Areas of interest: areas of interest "Industrial"
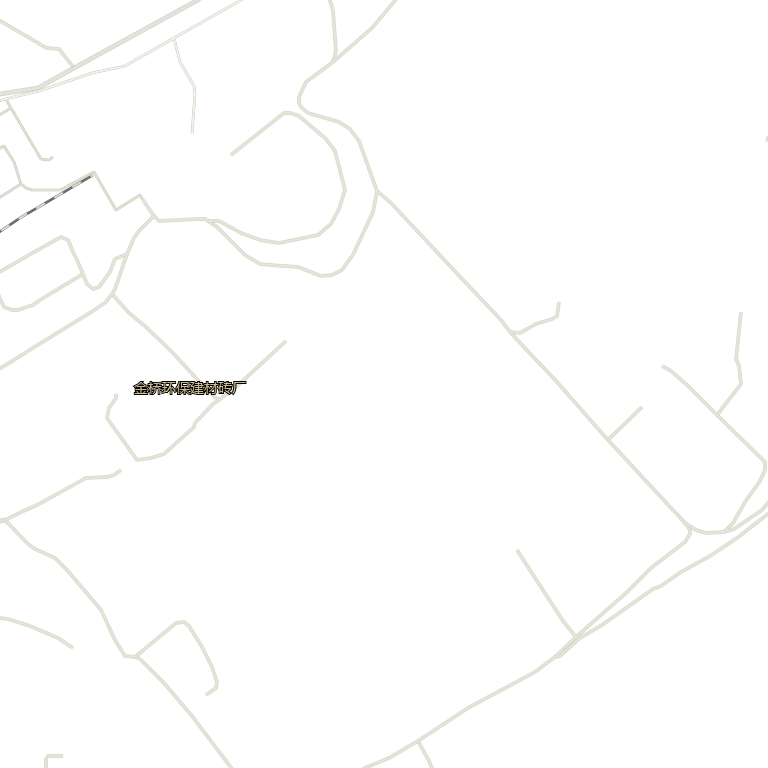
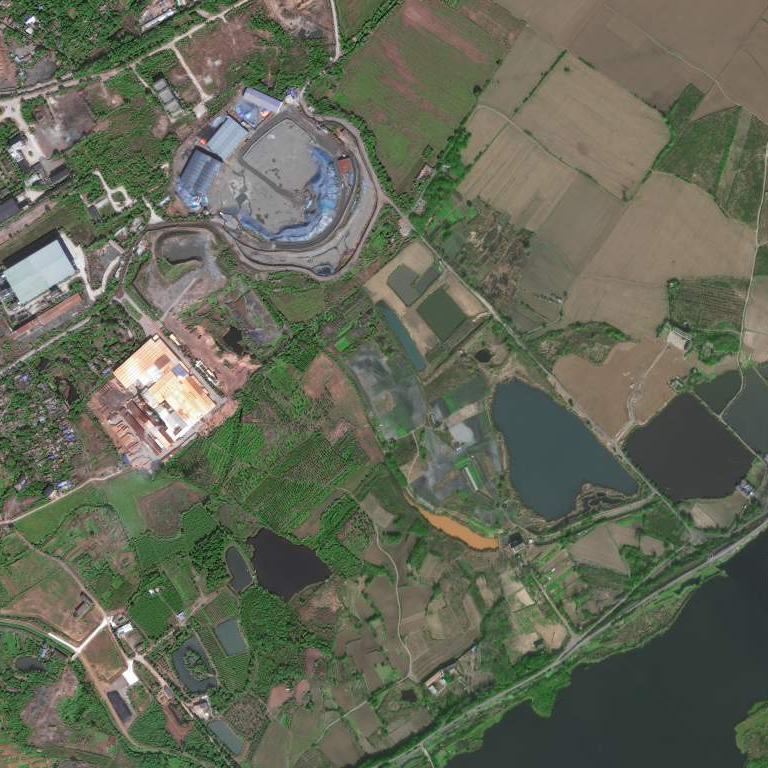